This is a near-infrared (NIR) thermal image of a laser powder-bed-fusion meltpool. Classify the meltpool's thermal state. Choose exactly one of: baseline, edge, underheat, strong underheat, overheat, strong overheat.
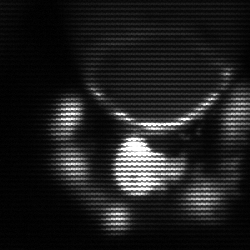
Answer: edge